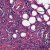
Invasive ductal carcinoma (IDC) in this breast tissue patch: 1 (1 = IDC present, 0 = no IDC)